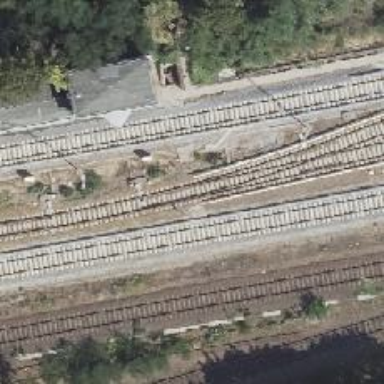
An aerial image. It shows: Yard serving electrified light rail.